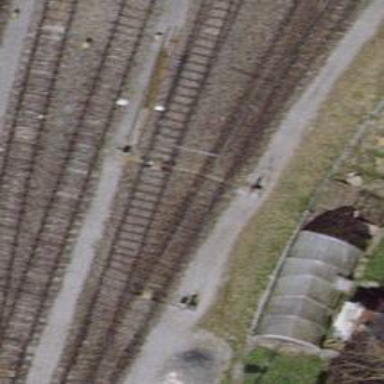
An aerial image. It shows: Railway switch.